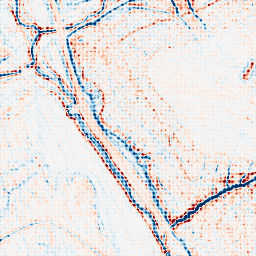
Category: edge_preserving
Decomposition family: bilateral
Decomposition parameters: d: 9
sigma_color: 25
sigma_space: 100
Upsampling method: sinc_blackman
Upsampling parameters: scale: 8
kernel_size: 8
Upsampling scale: 8